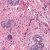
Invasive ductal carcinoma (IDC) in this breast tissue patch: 0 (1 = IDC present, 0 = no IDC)